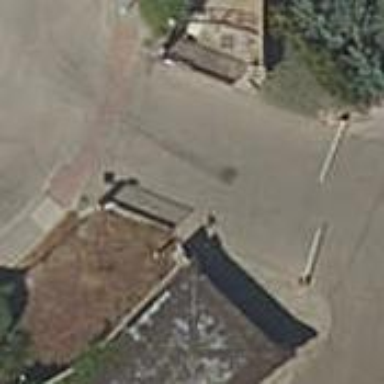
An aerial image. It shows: Entrance with barrier.